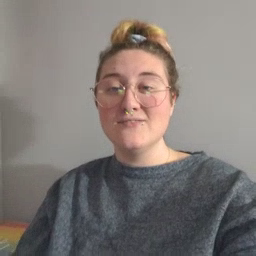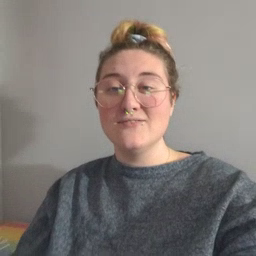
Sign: wake